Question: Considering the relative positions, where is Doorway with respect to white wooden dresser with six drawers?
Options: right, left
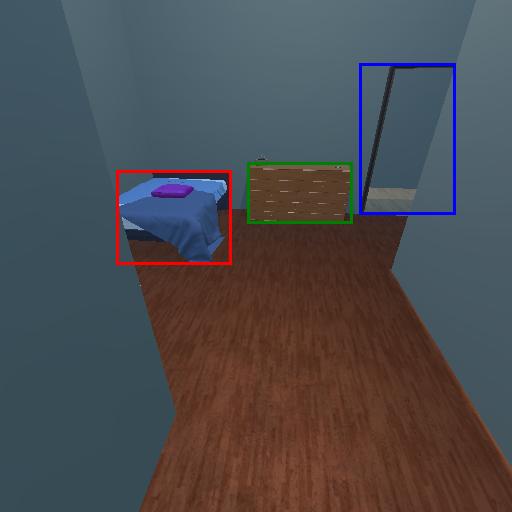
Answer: right